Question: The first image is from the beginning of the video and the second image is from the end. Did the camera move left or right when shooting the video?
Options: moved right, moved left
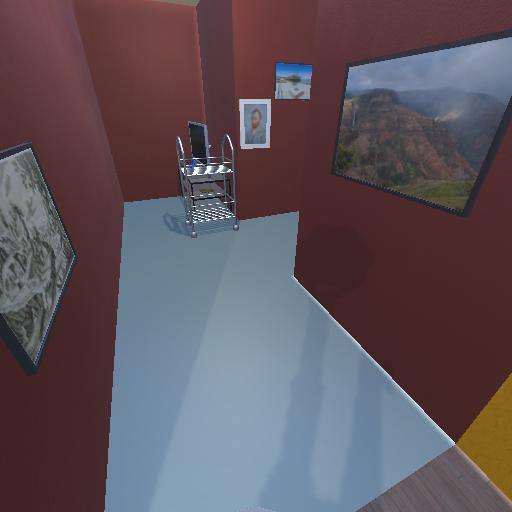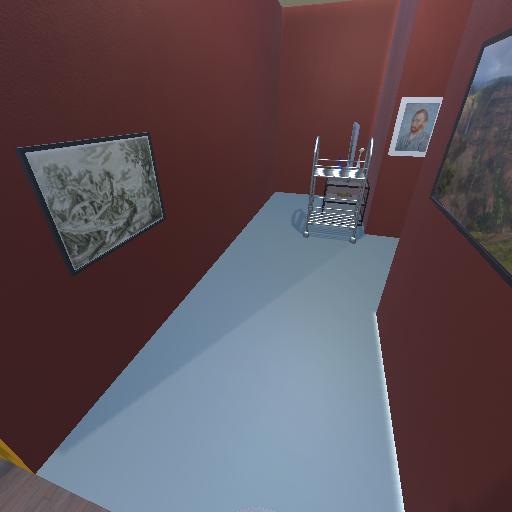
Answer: moved right